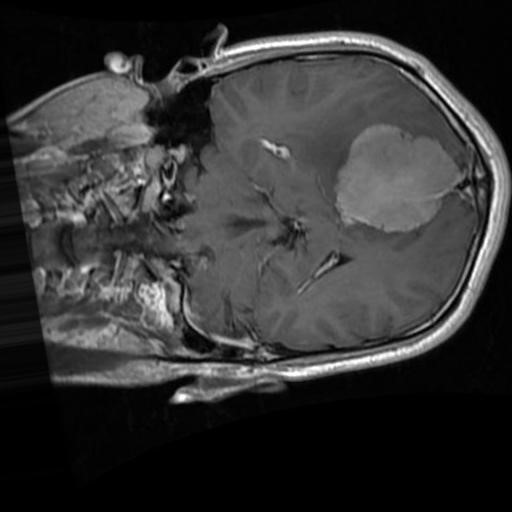
Label: brain_menin